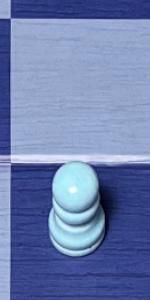
Label: Pawn_White